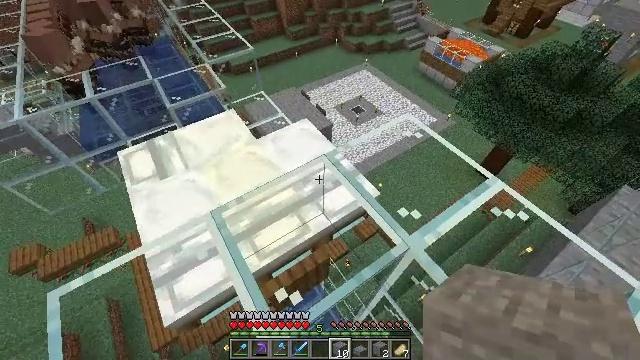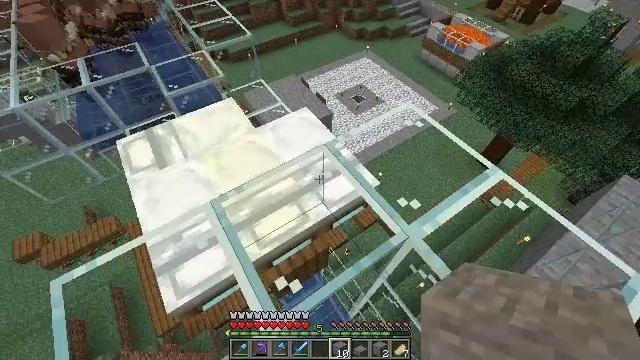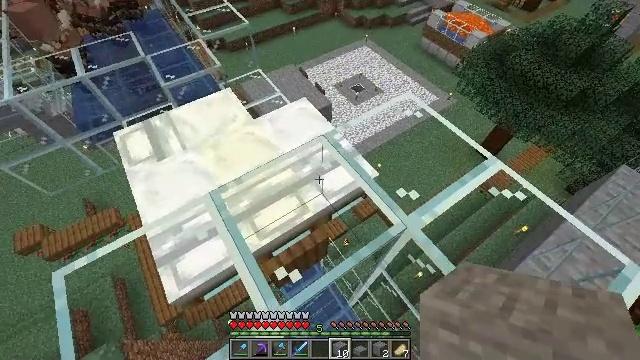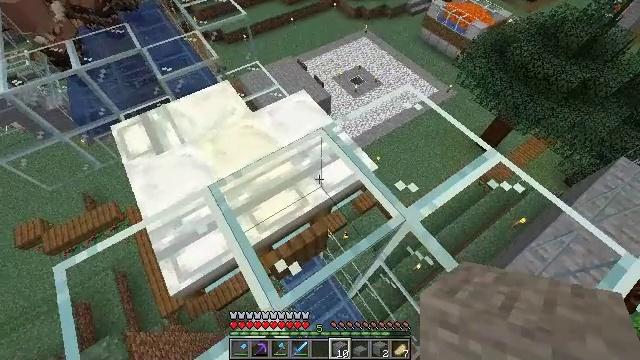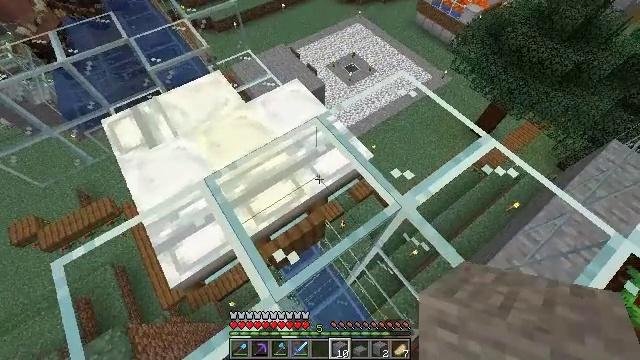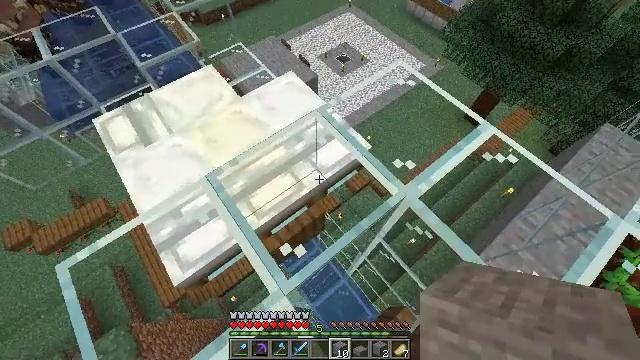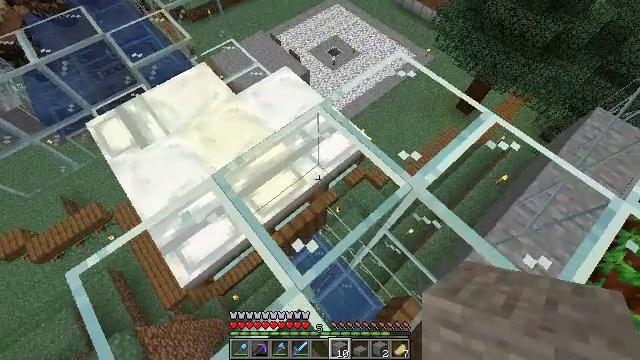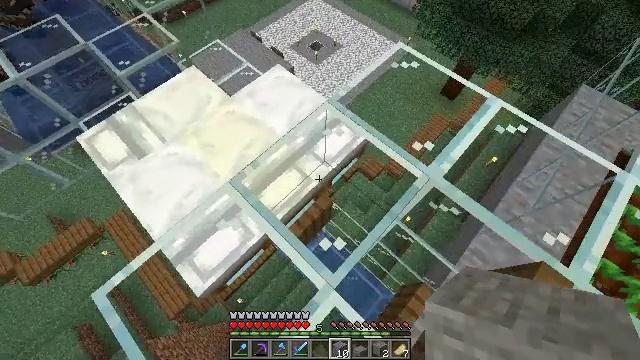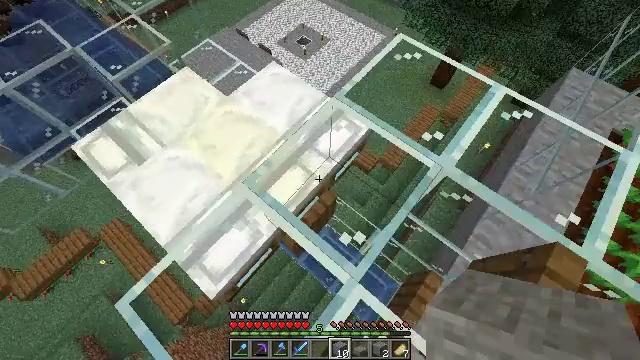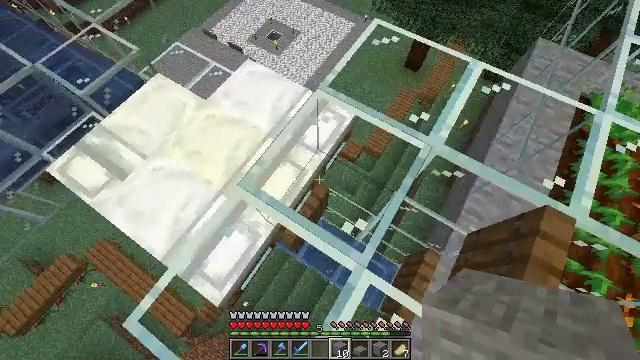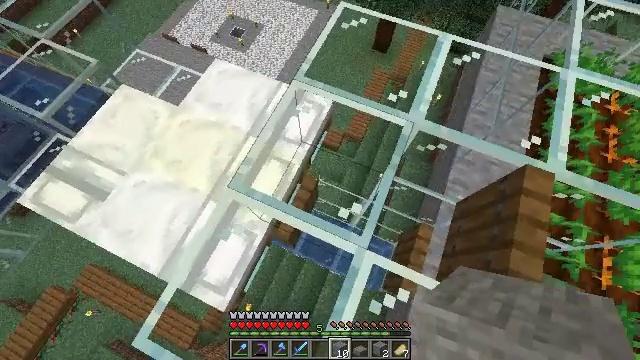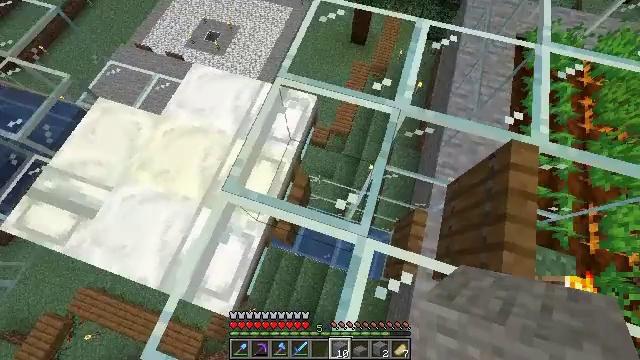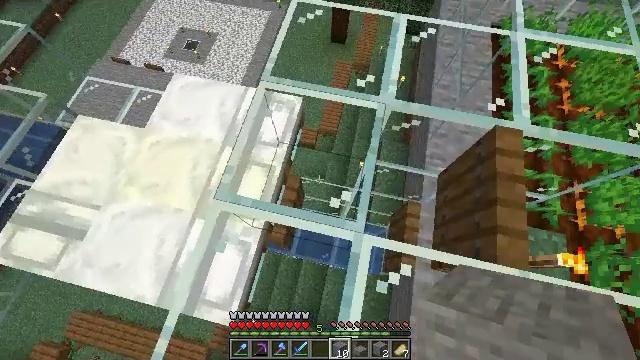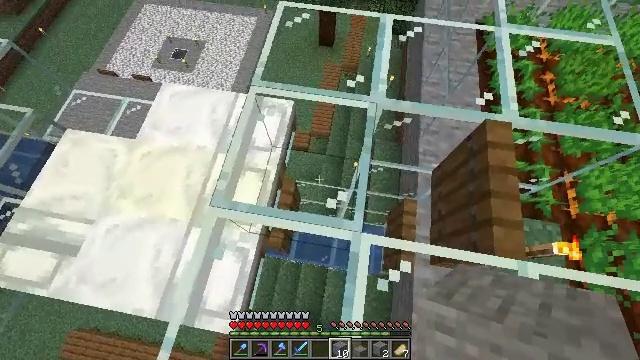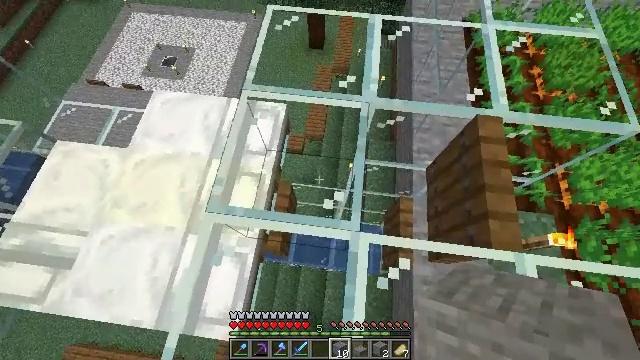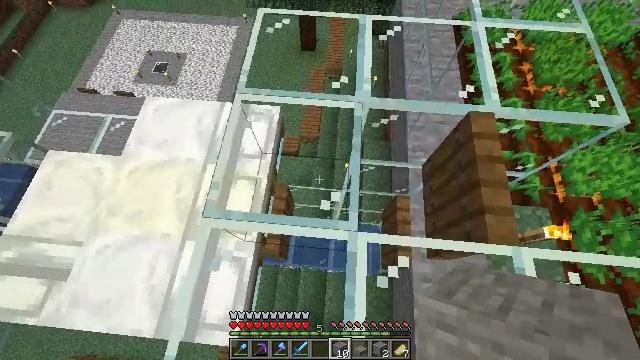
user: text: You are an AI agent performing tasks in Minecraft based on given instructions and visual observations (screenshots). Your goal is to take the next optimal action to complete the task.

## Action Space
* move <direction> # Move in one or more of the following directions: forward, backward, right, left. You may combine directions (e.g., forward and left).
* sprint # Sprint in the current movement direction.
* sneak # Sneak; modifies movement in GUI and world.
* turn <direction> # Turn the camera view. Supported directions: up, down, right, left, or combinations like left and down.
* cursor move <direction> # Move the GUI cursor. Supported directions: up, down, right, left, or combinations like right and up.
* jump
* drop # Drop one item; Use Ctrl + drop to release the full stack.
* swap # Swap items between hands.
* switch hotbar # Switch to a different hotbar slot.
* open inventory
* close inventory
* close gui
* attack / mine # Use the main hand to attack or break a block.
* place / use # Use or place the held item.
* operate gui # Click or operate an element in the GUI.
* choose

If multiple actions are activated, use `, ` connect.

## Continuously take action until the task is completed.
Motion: motion action
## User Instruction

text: Destroy the glass.
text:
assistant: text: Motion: turn down
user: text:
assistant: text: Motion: turn down
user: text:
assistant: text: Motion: turn down
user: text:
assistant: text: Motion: turn right and down
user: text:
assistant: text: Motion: move left, turn right and down
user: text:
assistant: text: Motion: move left, turn right and down
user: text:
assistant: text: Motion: move left, turn right
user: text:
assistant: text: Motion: turn right
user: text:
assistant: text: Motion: turn right and down
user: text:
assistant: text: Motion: turn right and down
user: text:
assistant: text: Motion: turn right
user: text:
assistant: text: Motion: turn right
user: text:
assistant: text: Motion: turn right
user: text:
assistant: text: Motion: turn right
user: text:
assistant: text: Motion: turn right
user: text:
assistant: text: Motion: no_op
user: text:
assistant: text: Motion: turn right
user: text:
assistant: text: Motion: turn right
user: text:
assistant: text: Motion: no_op
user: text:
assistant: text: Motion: no_op
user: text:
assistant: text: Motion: no_op
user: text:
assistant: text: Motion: no_op
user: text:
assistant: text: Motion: no_op
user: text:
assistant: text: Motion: no_op
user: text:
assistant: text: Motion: no_op
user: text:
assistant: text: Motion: no_op
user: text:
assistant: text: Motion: no_op
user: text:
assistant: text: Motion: no_op
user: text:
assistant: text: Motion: no_op
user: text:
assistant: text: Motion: no_op